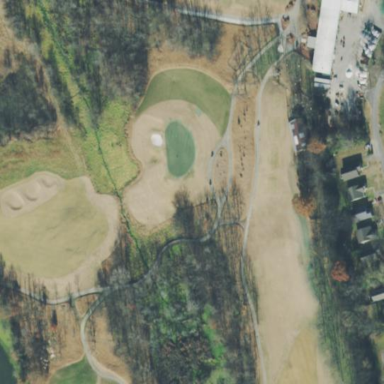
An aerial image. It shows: Rough grassy area used for golf.